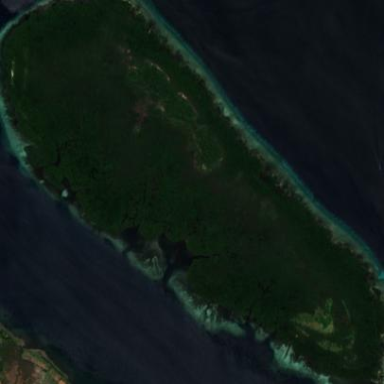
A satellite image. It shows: Island with natural coastline.